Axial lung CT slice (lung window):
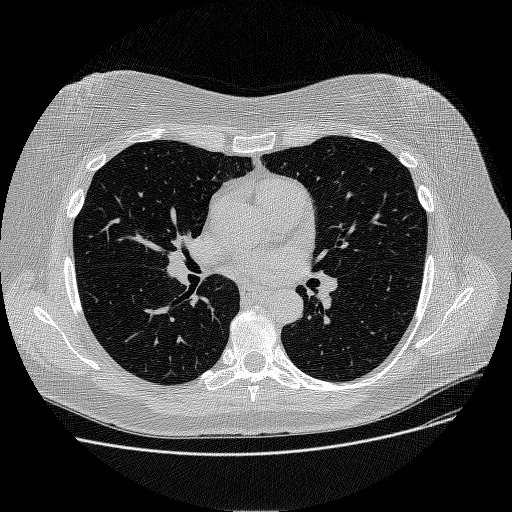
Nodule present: no